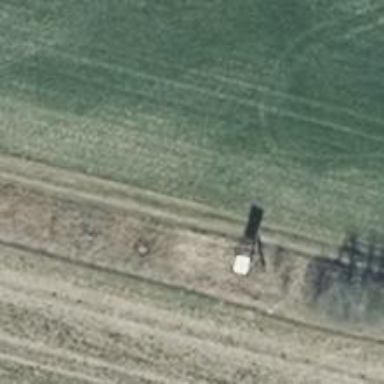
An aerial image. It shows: Hunting stand.